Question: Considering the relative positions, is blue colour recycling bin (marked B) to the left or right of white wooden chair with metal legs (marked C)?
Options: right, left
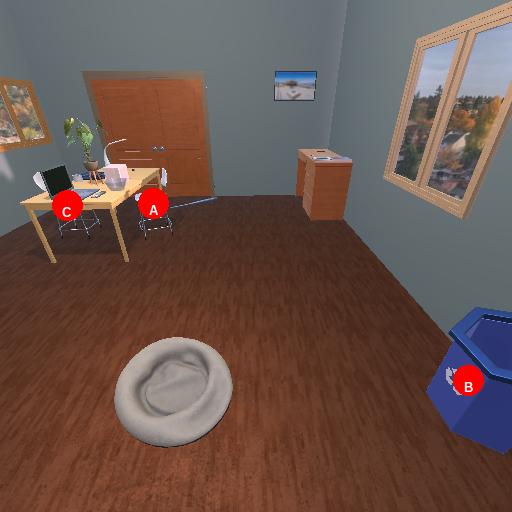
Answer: right